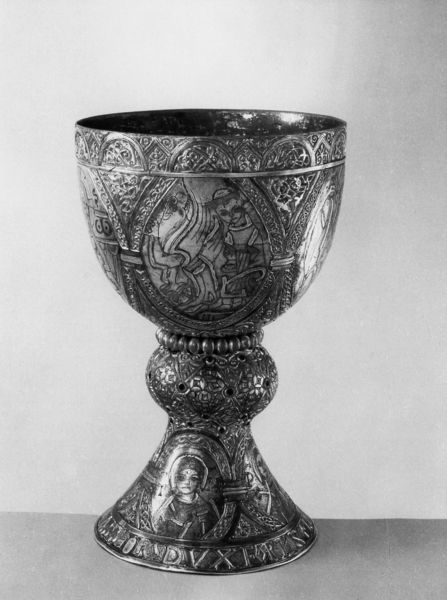
Titel: Messkelch, sog. „Tassilo-Kelch“
Künstler: Herzogtum Bayern
Institution: Benediktinerstift Kremsmünster, Schatzkammer
Schlagwörter: flügel, menschen, grau, muster, ornament, rahmen, silber, bild, kirche, gewand, gold, kelch, perlen, schön, kreis, ranken, relief, schrift, bilder, wein, ornamente, metall, foto, fotografie, blut, religion, schwarz weiss, text, gravur, heiligenschein, christus, antik, mittelalter, herzog, messe, heilige, abendmahl, geistlich, pokal, heilig, gegenstand, kelche, romanisch, latein, christuns, eucharistie, dux, abendmahlkelch